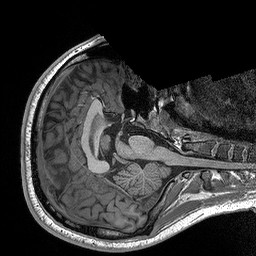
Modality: T1w
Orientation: axial
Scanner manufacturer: siemens
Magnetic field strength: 3 T
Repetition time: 2.3 s